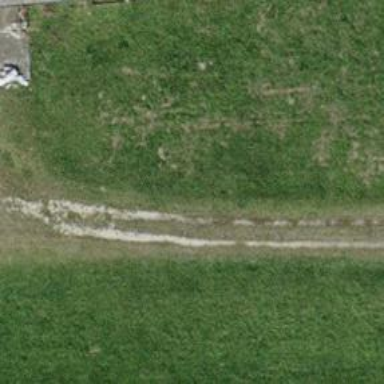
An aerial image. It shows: Track with compacted grade3 surface.